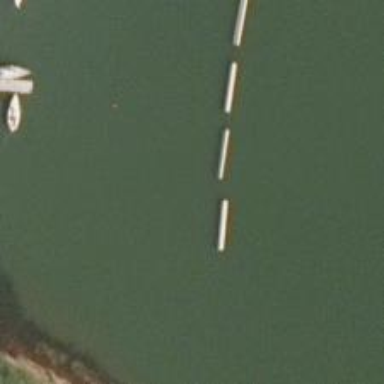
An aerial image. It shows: Breakwater structure.